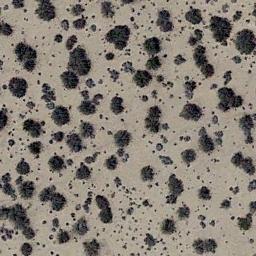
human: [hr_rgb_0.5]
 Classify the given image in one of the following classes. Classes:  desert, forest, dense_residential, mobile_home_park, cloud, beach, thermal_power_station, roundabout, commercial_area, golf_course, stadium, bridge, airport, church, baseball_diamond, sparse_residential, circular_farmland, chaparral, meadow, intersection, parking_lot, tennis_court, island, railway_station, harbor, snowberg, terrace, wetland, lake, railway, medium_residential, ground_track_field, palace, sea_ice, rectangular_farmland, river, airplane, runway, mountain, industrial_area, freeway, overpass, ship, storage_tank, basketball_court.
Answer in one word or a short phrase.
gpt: chaparral